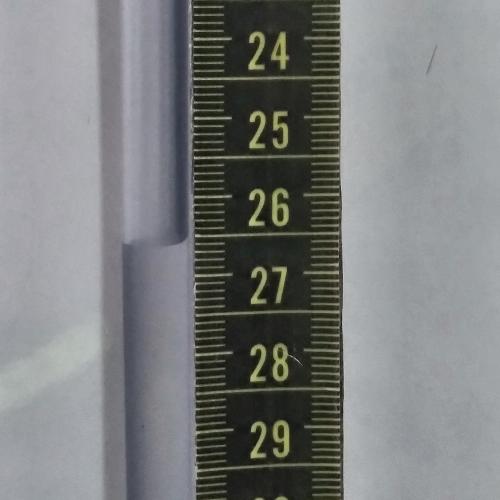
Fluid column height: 26.6 cm